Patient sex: M
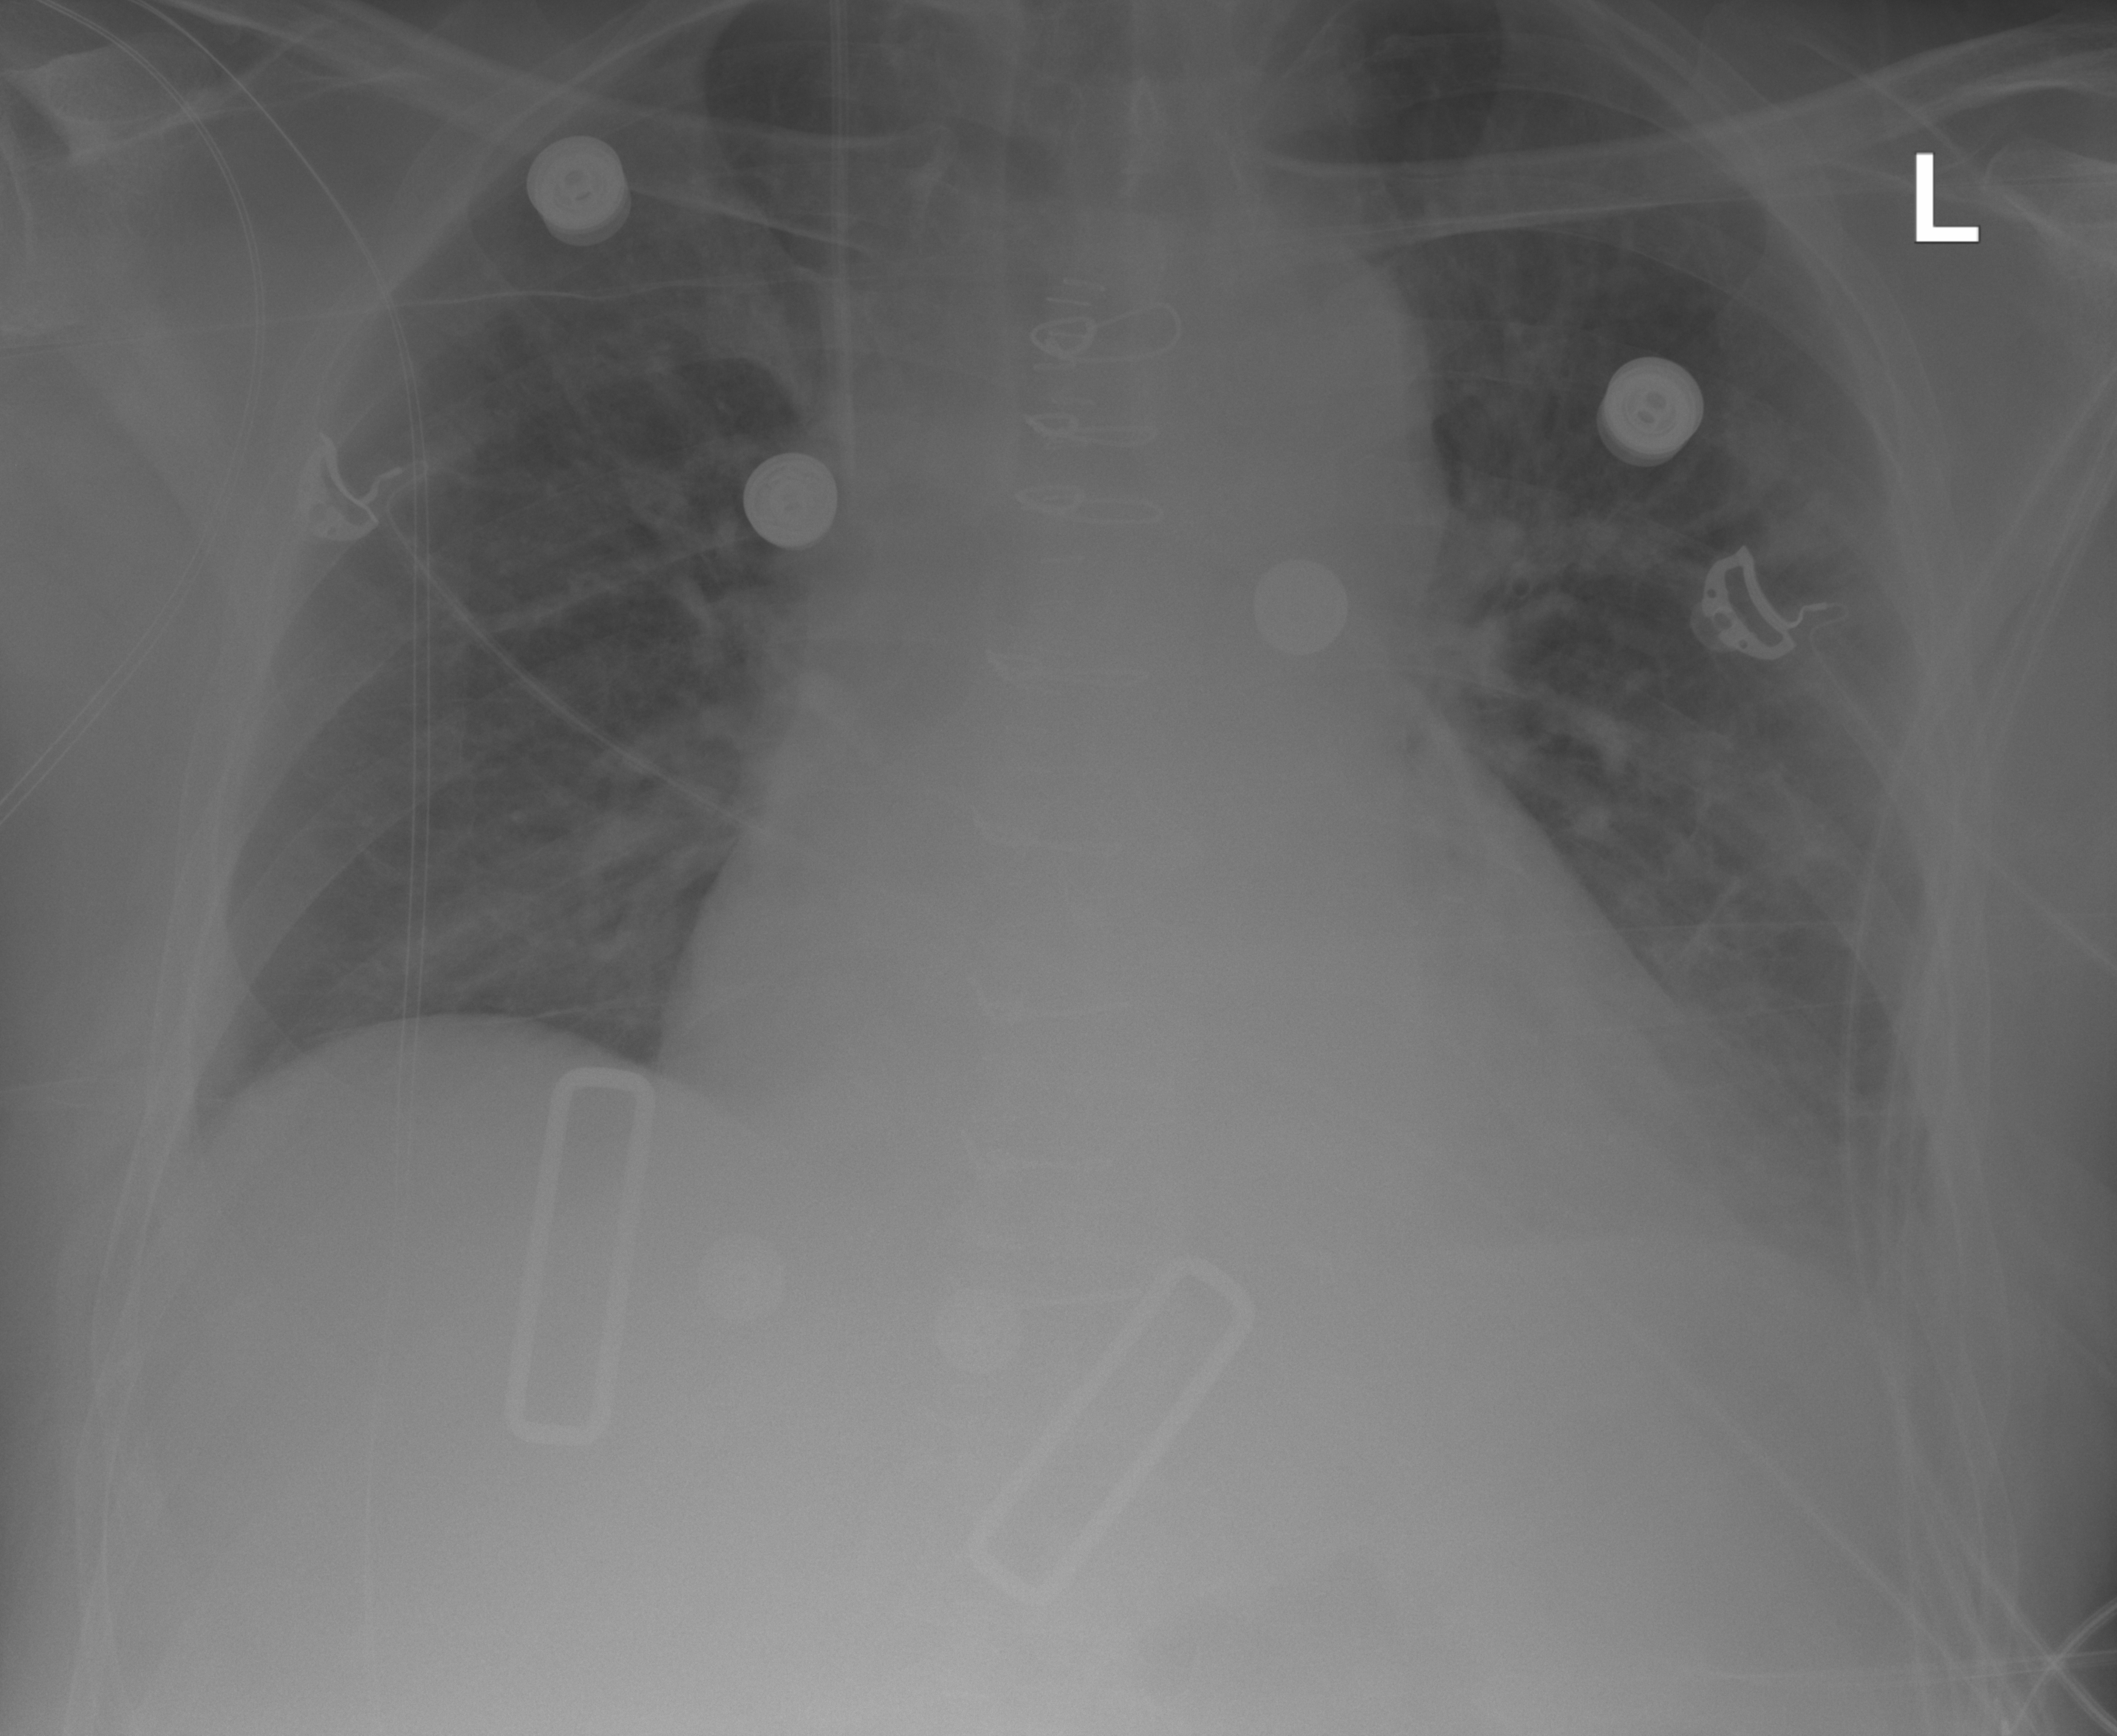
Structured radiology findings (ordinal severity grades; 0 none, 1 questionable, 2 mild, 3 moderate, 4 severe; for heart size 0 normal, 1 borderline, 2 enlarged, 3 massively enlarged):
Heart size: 2
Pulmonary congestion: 0
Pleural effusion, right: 0
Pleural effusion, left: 1
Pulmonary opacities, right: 0
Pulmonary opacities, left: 0
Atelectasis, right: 0
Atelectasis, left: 2